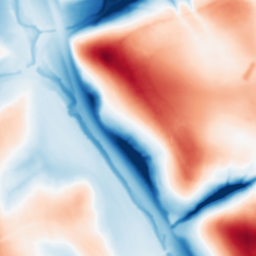
Category: multiscale
Decomposition family: dog_multiscale
Decomposition parameters: sigma_ratio: 2
n_scales: 5
base_sigma: 1
Upsampling method: cubic_catmull_rom
Upsampling parameters: scale: 4
Upsampling scale: 4